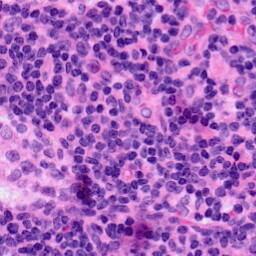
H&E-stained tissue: LymphNode